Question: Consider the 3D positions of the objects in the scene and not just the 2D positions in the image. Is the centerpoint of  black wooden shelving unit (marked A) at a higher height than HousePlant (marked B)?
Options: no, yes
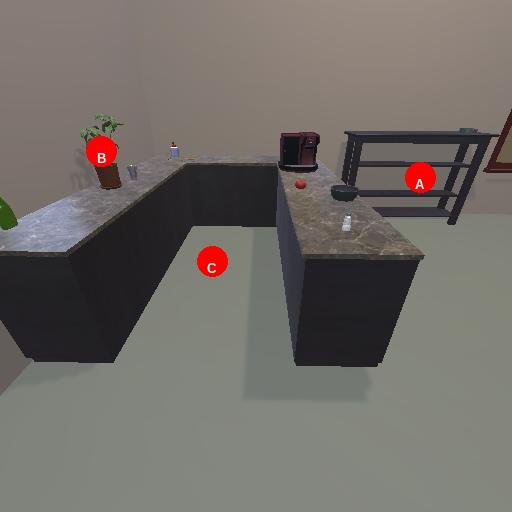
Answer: no